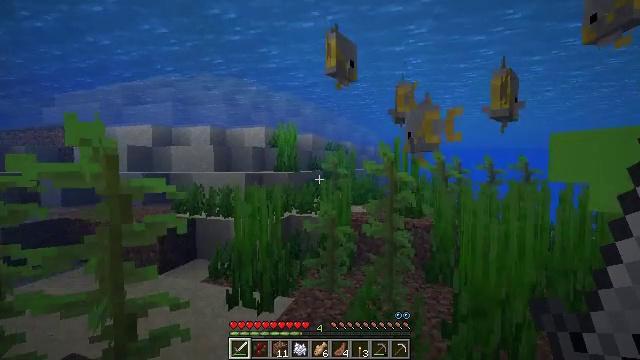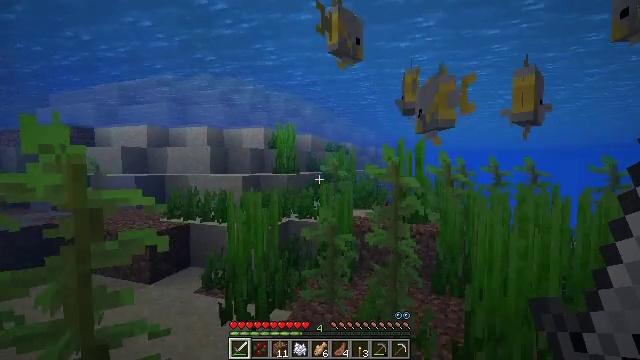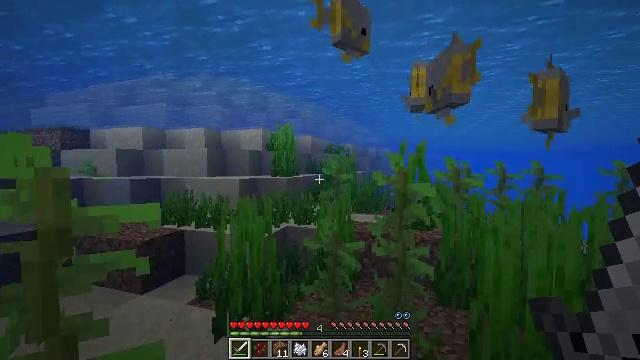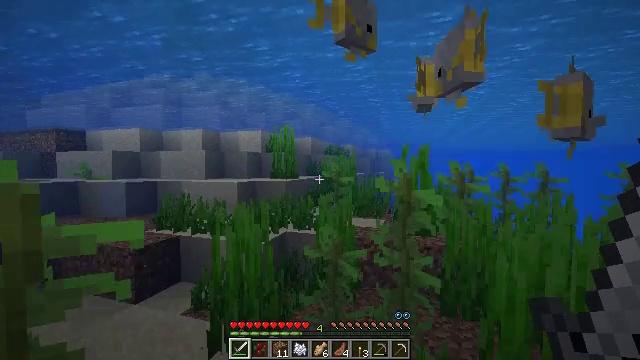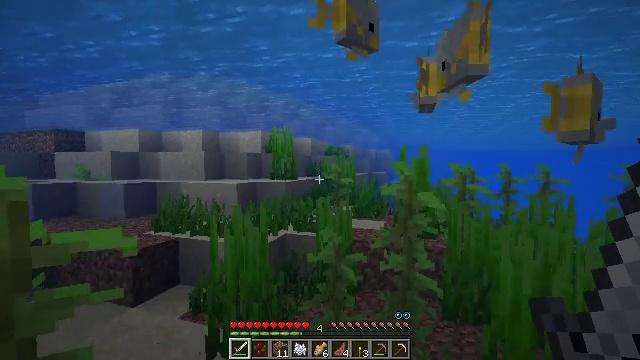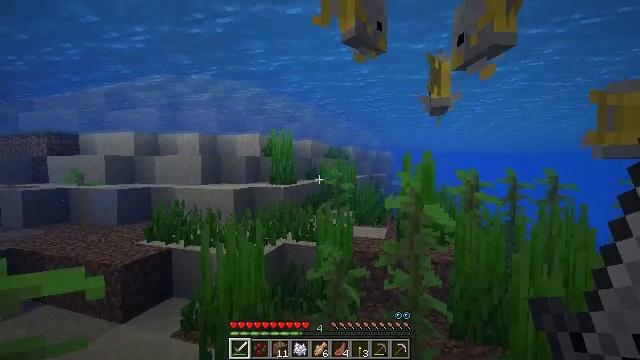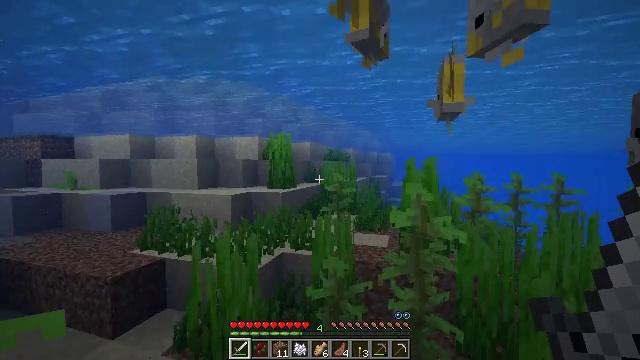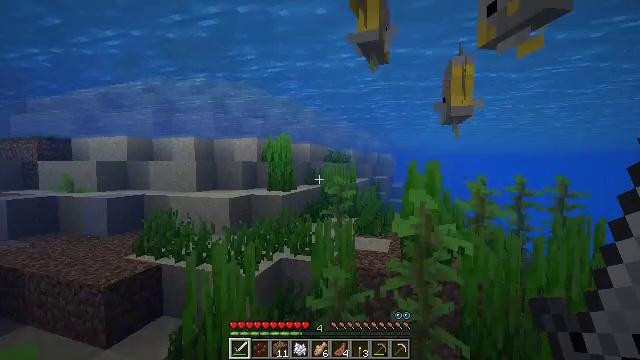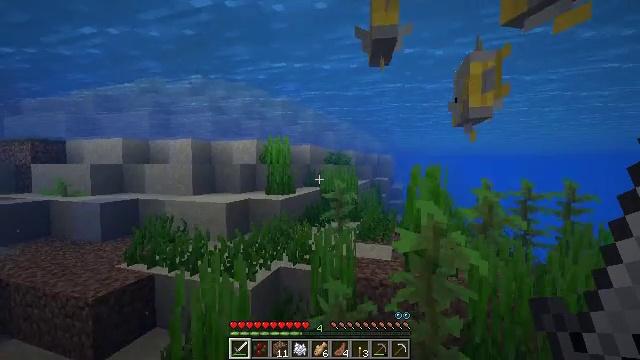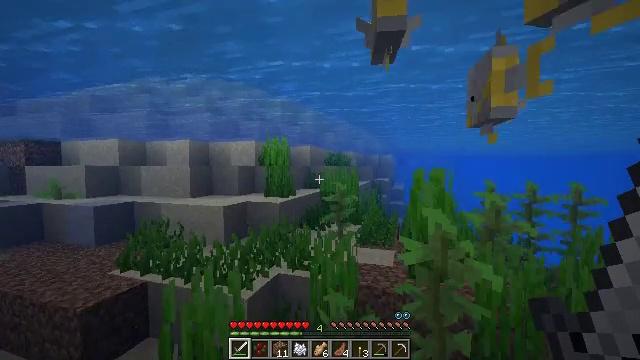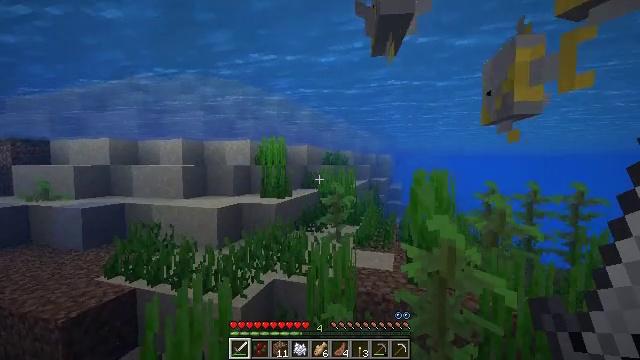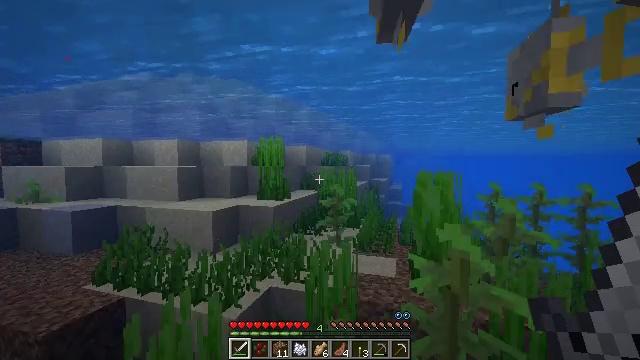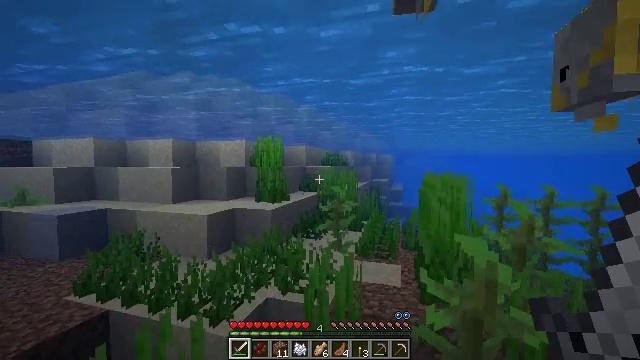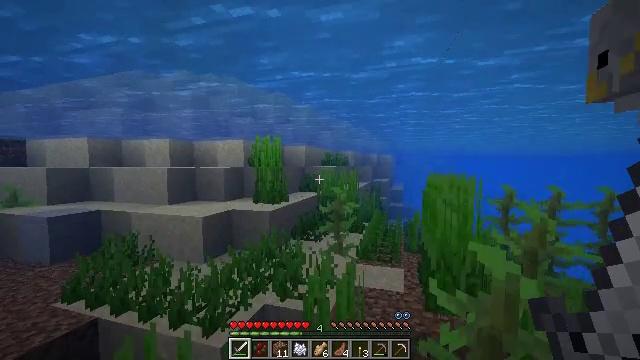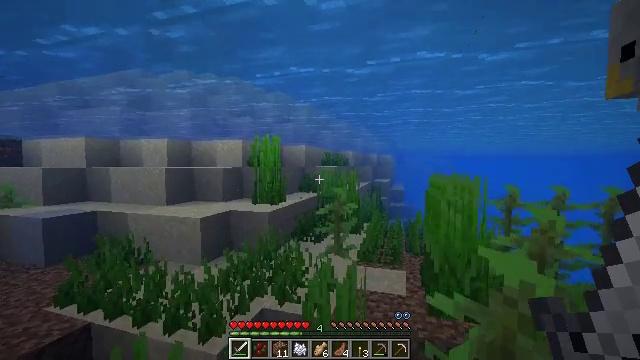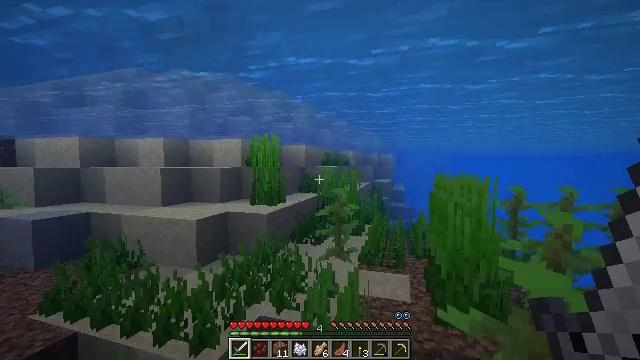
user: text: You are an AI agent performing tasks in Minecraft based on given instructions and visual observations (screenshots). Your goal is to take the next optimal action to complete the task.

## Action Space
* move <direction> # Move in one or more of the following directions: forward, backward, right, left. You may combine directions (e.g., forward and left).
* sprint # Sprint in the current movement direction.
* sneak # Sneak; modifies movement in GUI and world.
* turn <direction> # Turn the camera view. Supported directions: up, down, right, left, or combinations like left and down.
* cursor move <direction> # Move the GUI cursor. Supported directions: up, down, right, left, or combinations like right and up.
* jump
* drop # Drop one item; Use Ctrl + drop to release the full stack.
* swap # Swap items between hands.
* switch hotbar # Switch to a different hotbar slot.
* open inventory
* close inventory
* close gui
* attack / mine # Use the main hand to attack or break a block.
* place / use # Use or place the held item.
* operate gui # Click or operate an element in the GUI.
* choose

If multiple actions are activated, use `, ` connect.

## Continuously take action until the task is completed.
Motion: motion action
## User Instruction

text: Kill mobs in water.
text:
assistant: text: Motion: move forward, jump
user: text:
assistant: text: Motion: move forward, jump
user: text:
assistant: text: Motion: move forward, jump
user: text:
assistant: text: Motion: move forward, jump
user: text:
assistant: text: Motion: move forward, jump
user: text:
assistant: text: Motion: move forward, jump
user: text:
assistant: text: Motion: move forward
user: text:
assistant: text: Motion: move forward
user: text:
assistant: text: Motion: move forward
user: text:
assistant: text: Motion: move forward
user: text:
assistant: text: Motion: move forward
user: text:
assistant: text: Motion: move forward
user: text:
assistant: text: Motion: move forward
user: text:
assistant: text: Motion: move forward
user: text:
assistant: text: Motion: move forward
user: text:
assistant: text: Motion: move forward
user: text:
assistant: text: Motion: move forward
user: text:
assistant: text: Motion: move forward, jump
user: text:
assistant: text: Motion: move forward, jump
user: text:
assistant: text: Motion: move forward, jump
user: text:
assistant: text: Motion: move forward, jump
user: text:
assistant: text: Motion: move forward, jump
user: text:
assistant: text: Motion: move forward, jump
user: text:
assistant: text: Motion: move forward, jump
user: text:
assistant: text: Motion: move forward, jump
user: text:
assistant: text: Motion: move forward, jump
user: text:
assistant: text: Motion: move forward, jump
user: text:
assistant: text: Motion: move forward, jump
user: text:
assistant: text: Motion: move forward, jump
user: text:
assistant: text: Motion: move forward, jump